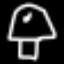
Label: mushroom